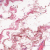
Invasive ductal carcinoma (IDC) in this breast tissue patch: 0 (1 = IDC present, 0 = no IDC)